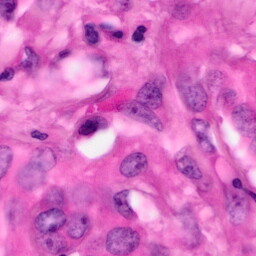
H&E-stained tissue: Pancreatic